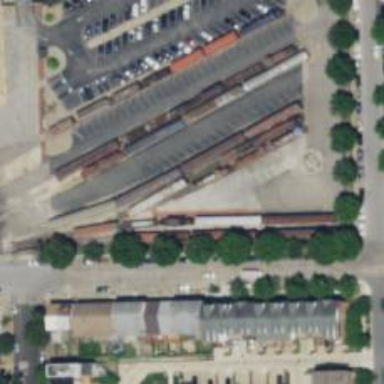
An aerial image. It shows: Railway yard.